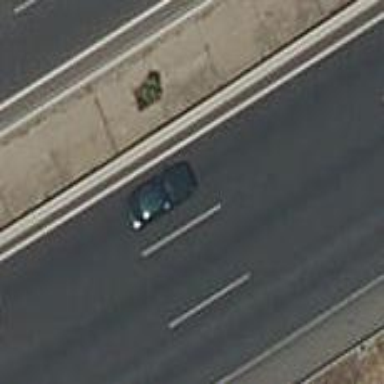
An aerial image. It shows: Asphalt motorway.